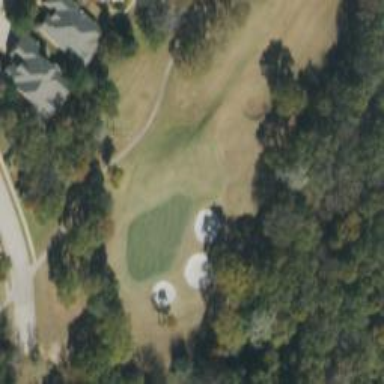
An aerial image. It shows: View of golf hole.